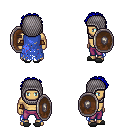
a pixel art fantasy rpg character, male body template, human, tanned skin, blue tattered cape, magenta pants, blue curly afro hairstyle, chain hood, leather bracers, gray slippers, shield, four views (front, back, left, right), 2x2 character sprite sheet, small pixel art, hard edges, no anti-aliasing